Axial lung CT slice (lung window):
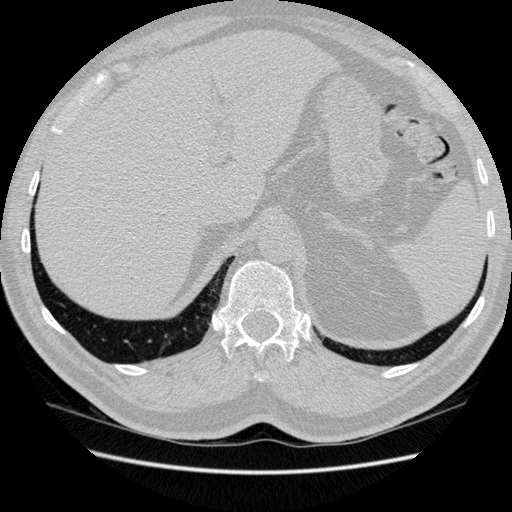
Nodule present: no